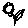
Label: flower